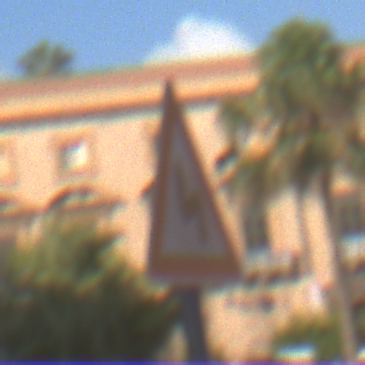
Verkehrszeichen: DoppelkurveZunaechstLinks
Umgebung: Outdoor, Urban
Tageszeit: SunriseSunset
Wetter: PartlyCloudy
Licht: Natural
Jahreszeit: NotSpecified
Kontrast: LowContrast